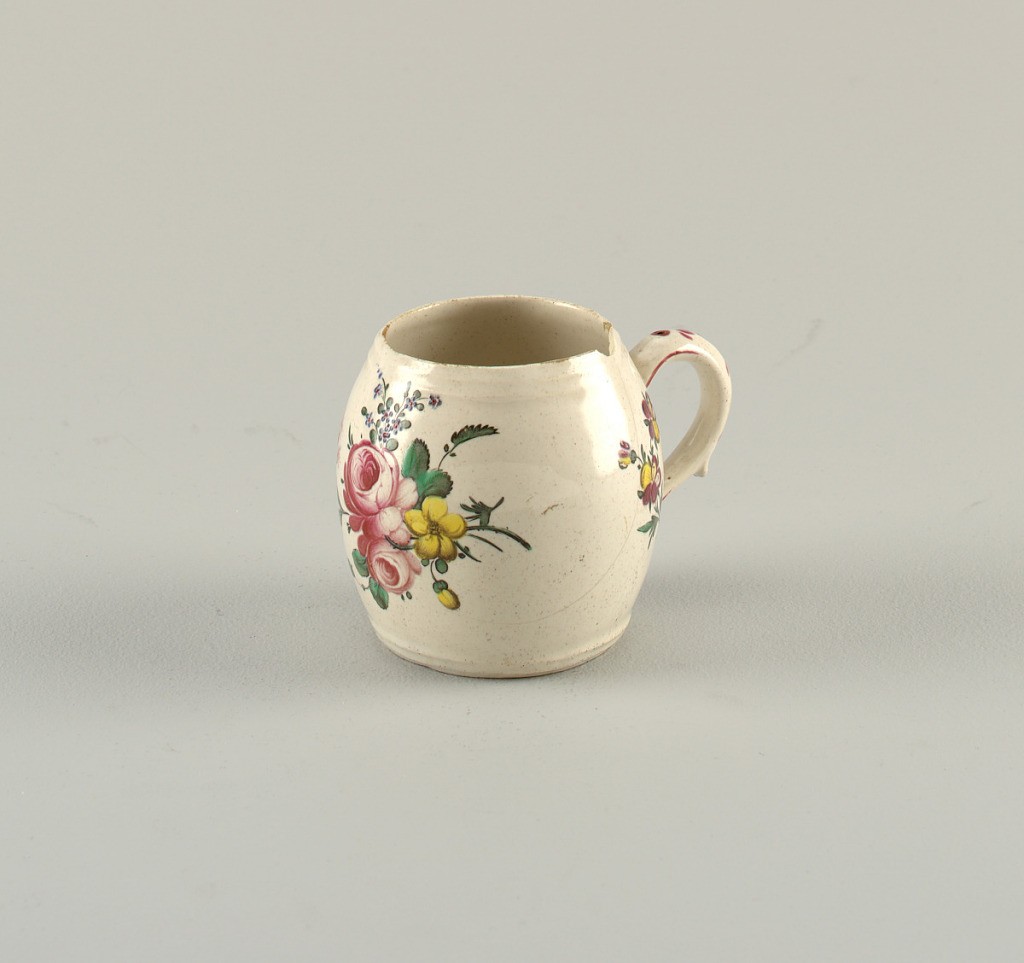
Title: Mustard pot
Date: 18th century
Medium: Tin-glazed and hand-painted earthenware
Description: Sceaux mustard pot with handle. Painted floral sprays.